Question: I want to find out a point on boom section from load hanging on crane which have minimum distance from load, crane-Boom having 'BoxCollider' on hit and I am using 'Physics.overlap' method.
How do you find a closest point on a GameObject from source object?
<URL>
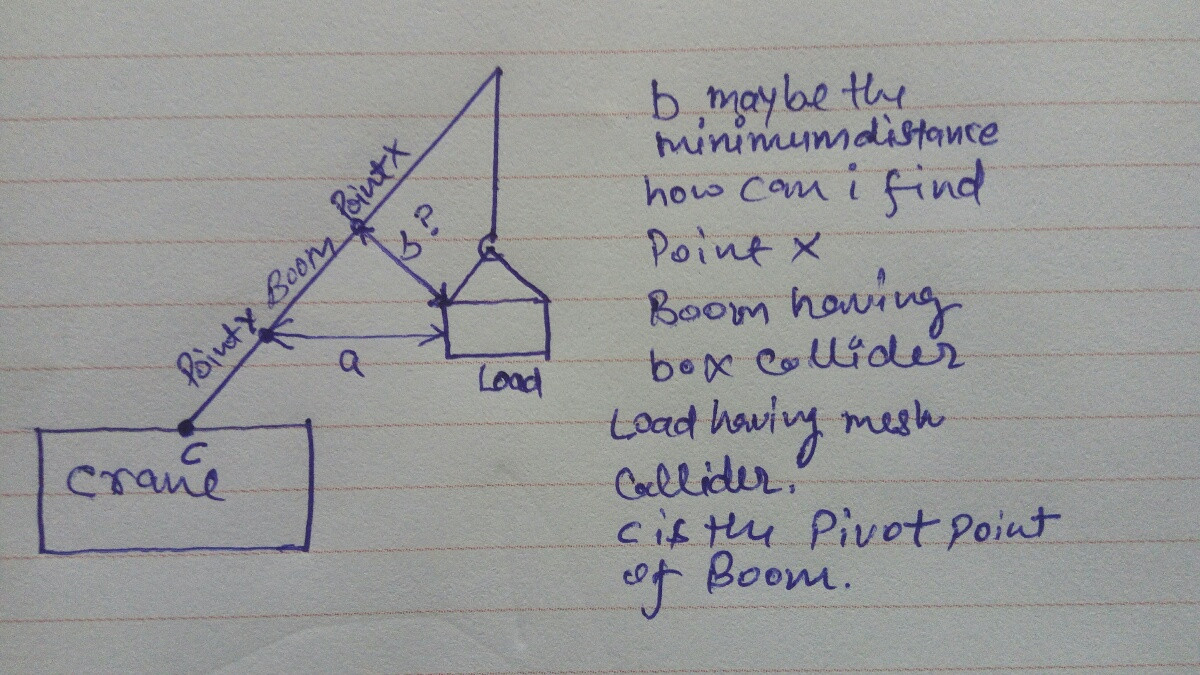
Answer: You can do that with <URL>.
Example usage for 3 of these functions:
'''
public Vector3 sourceObject;
public Collider targetCollider;
// Update is called once per frame
void Update()
{
//Method 1
Vector3 closestPoint = targetCollider.ClosestPoint(sourceObject);
//Method 2
Vector3 closestPointInBounds = targetCollider.ClosestPointOnBounds(sourceObject);
//Method 3
Vector3 pos = targetCollider.transform.position;
Quaternion rot = targetCollider.transform.rotation;
Vector3 closestPointCollider = Physics.ClosestPoint(sourceObject, targetCollider, pos, rot);
}
'''